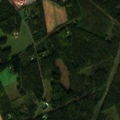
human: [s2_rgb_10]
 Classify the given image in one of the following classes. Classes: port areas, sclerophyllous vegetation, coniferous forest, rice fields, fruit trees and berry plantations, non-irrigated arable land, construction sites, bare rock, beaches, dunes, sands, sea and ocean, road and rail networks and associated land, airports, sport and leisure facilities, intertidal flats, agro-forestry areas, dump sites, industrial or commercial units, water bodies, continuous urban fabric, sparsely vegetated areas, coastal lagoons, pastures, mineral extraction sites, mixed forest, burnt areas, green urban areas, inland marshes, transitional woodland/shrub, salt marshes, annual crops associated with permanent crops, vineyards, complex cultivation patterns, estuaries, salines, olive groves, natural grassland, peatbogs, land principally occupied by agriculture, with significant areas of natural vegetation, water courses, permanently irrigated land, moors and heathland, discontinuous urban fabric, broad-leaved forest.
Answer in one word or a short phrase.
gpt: non-irrigated arable land, coniferous forest